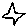
Label: star